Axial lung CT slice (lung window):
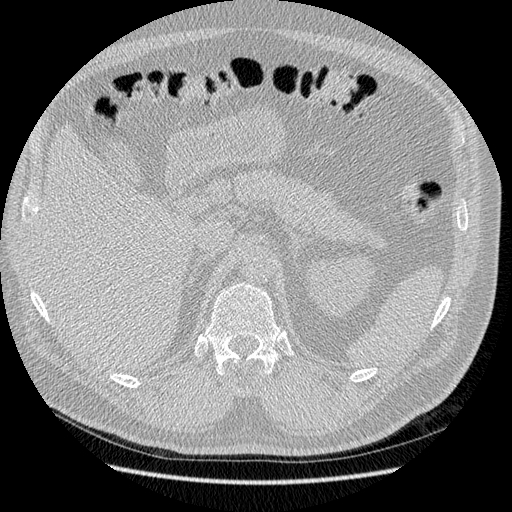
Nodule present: no